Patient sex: F
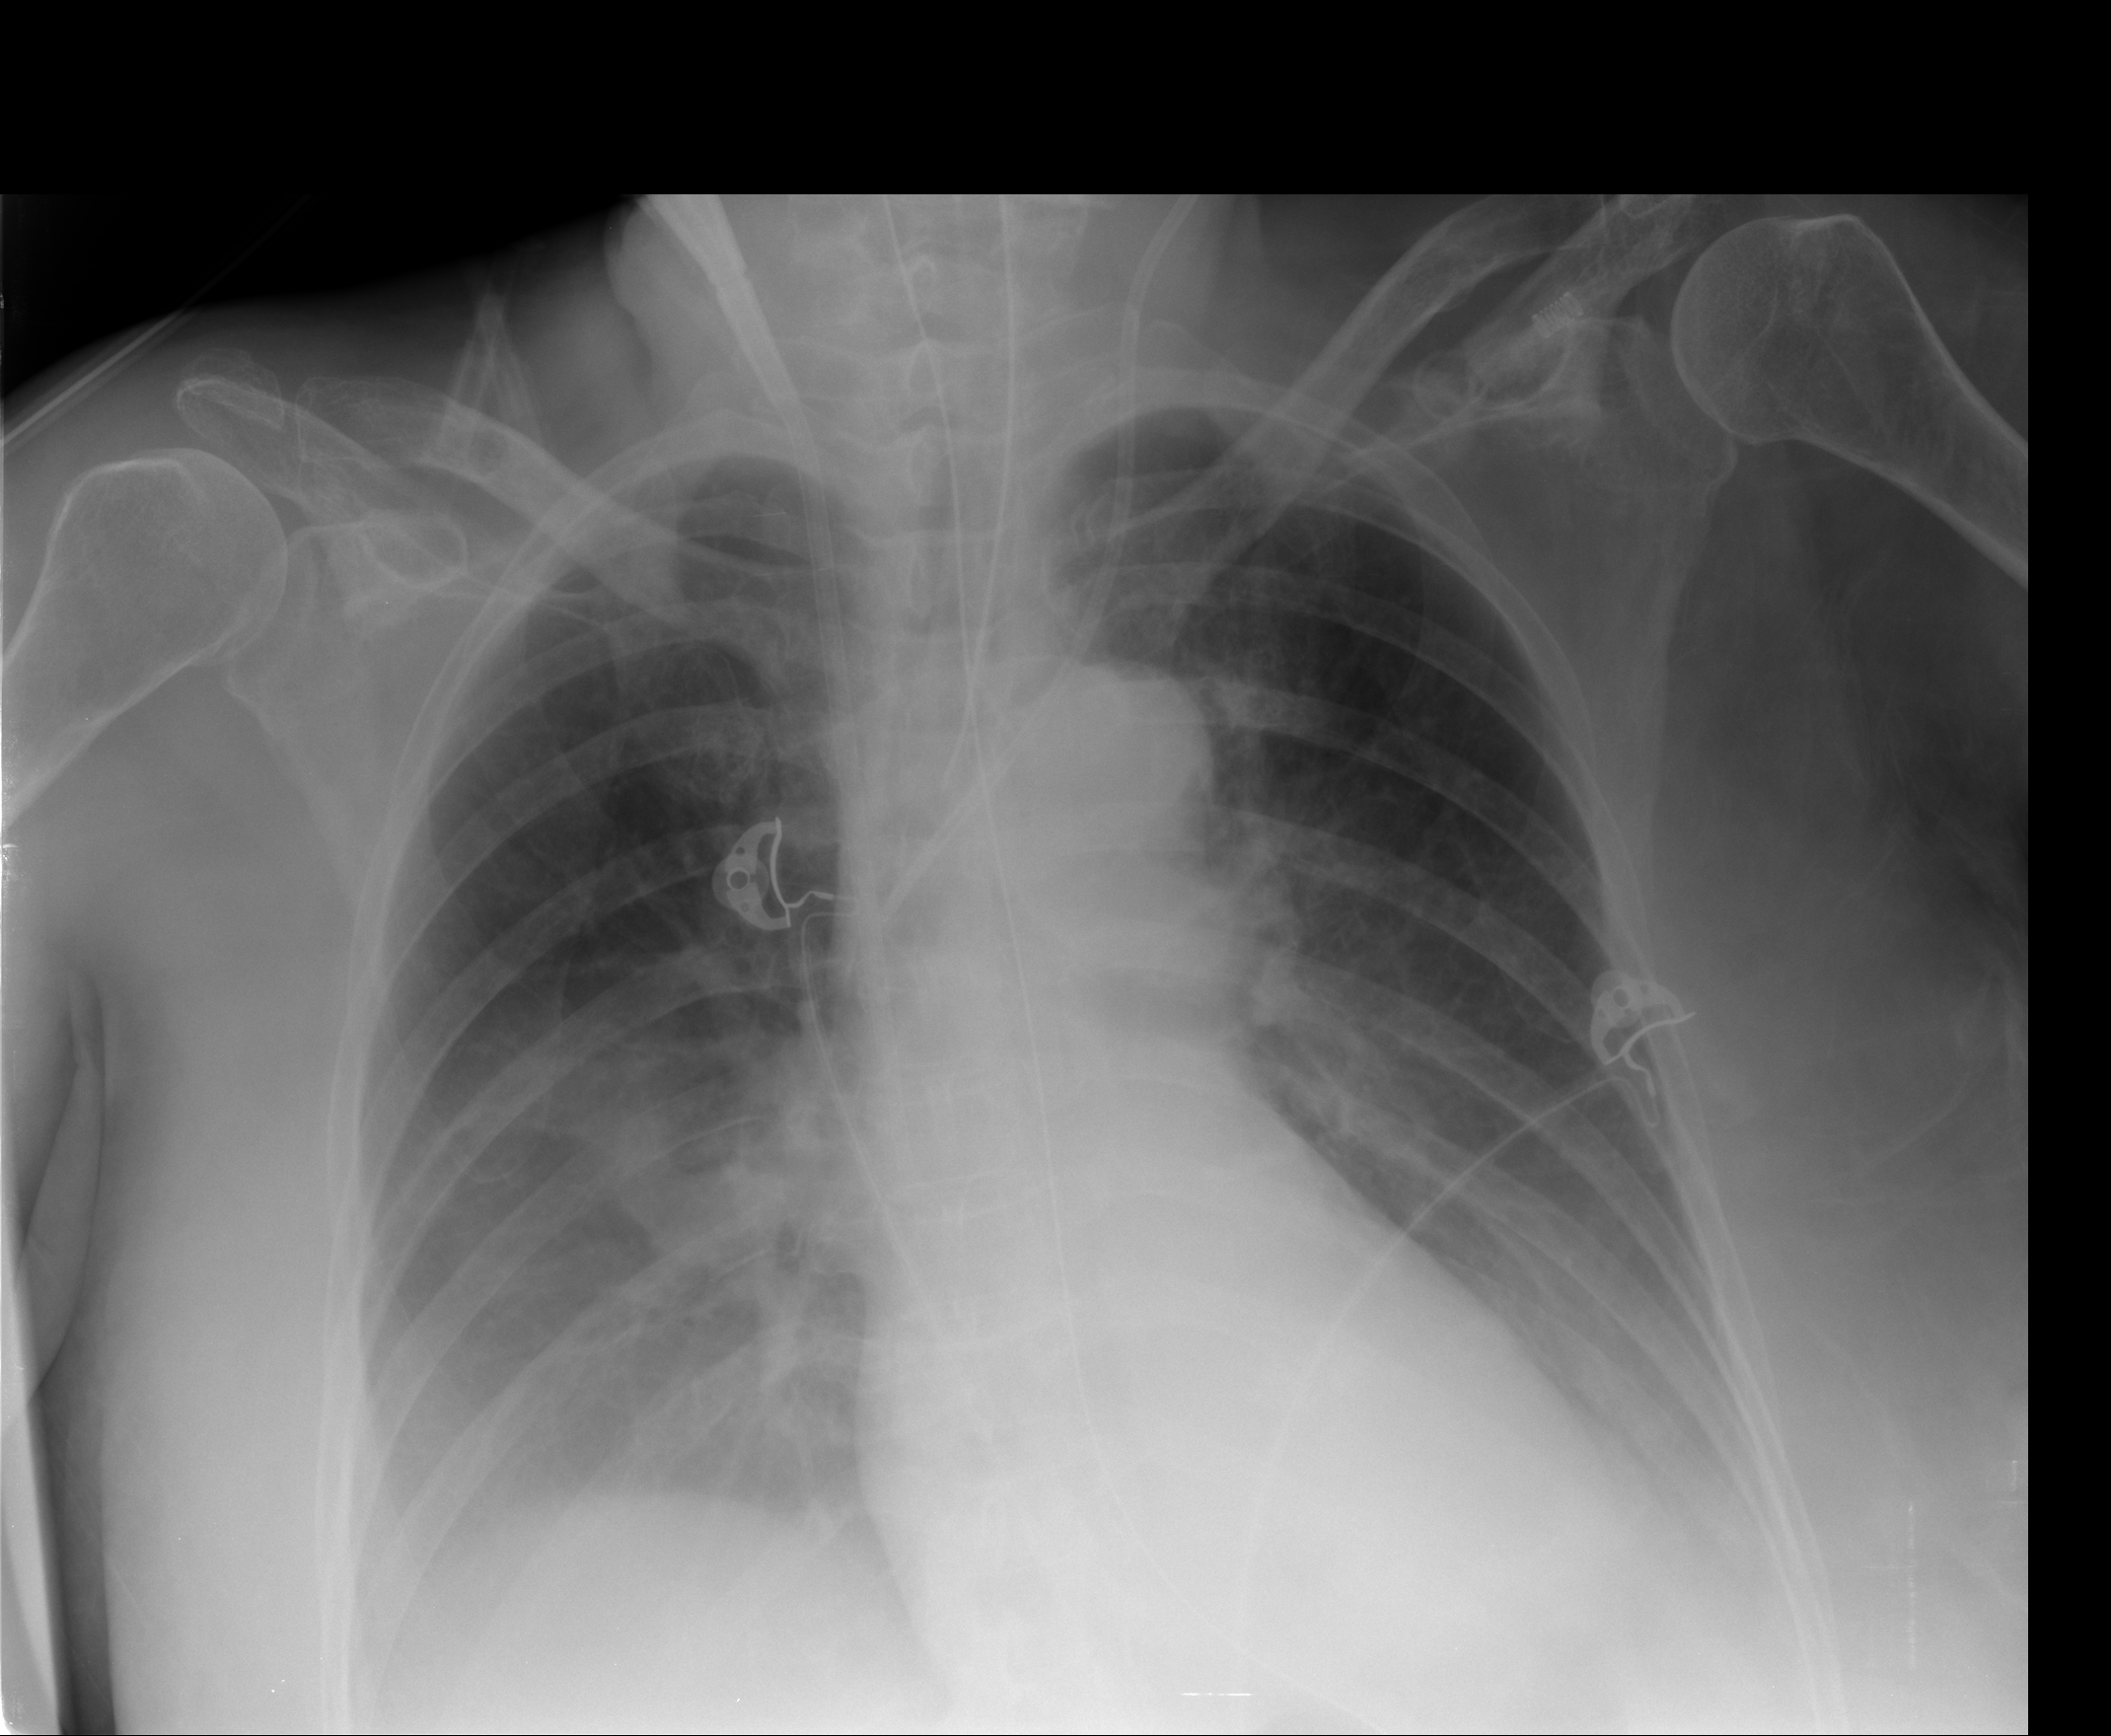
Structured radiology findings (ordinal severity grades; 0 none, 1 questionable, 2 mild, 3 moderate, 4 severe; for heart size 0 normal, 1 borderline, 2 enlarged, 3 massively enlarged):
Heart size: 0
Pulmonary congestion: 0
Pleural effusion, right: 1
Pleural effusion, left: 2
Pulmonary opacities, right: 1
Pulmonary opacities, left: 1
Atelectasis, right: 2
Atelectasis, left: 2